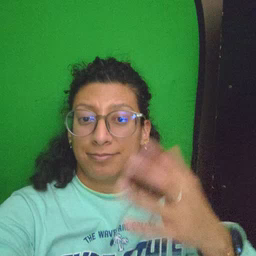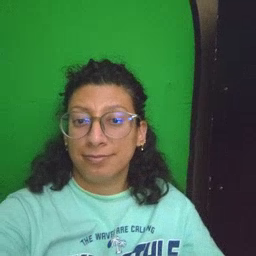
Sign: because